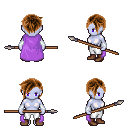
a pixel art fantasy rpg character, female body template, dark elf, purple skin, lavender cape, white pants, brown pixie cut hairstyle, white cloth bracers, brown shoes, spear, four views (front, back, left, right), 2x2 character sprite sheet, small pixel art, hard edges, no anti-aliasing